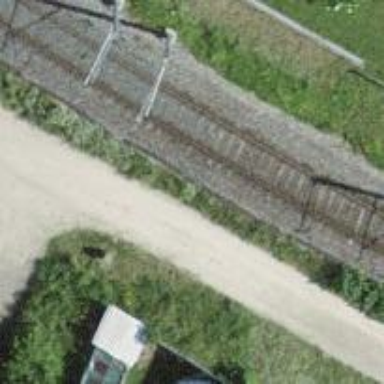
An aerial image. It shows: Single-track railway with electrified contact lines.